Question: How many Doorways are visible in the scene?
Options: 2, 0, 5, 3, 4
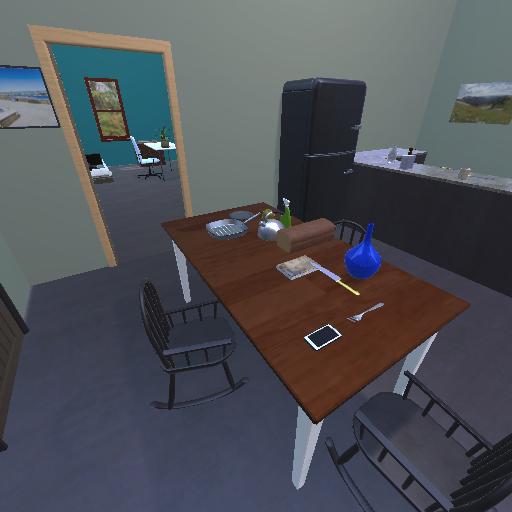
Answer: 2